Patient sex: M
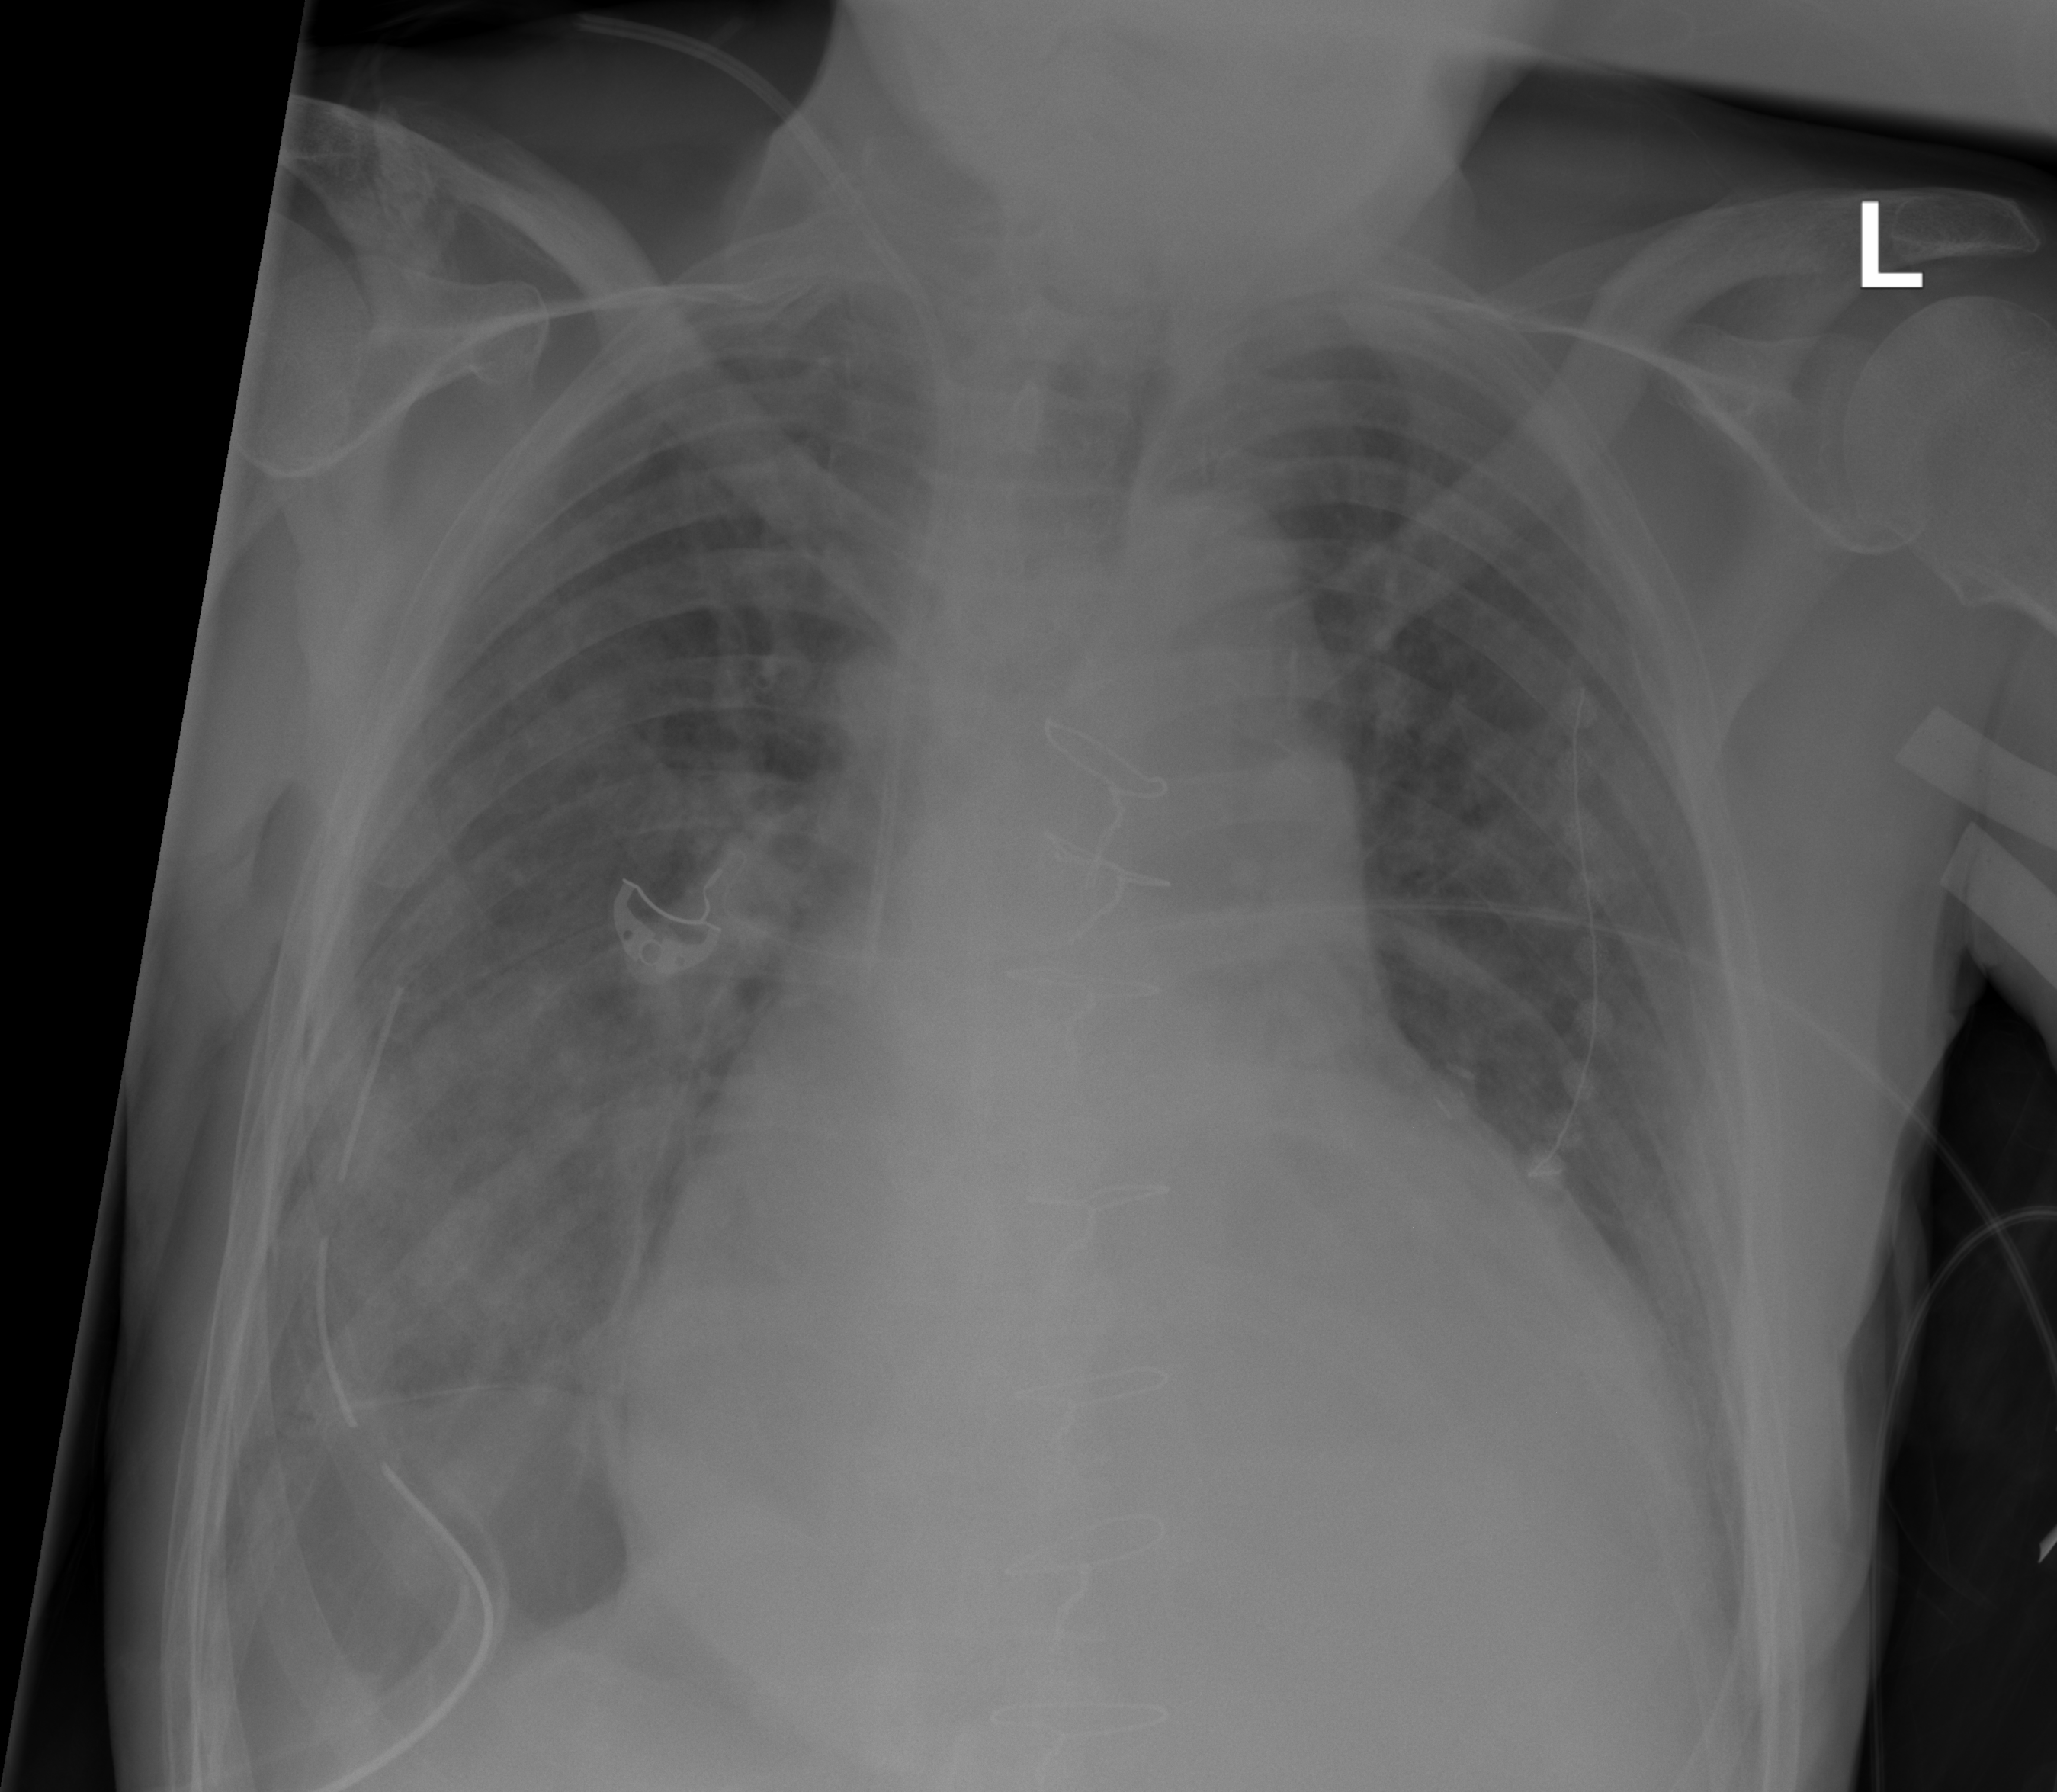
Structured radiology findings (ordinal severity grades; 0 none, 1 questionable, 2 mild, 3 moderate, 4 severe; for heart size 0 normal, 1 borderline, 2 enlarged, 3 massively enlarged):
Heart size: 3
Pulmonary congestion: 3
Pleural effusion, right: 0
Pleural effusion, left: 0
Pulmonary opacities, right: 3
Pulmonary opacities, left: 2
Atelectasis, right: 0
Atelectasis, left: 0